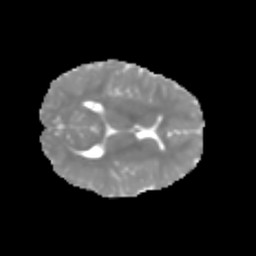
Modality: MD
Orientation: axial
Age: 6
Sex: female
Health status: healthy